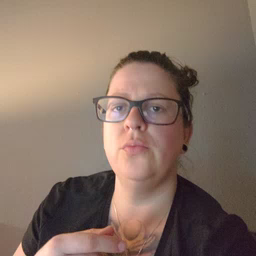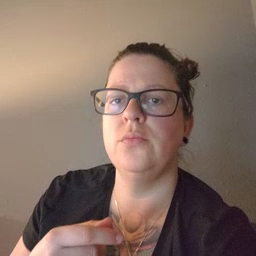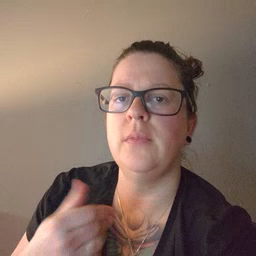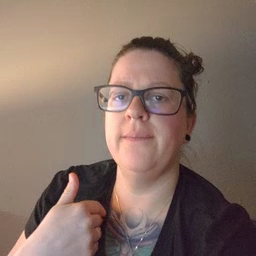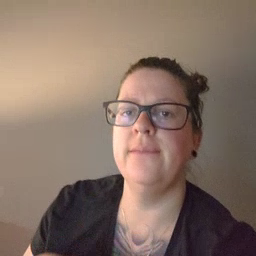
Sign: have